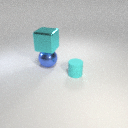
large blue metal sphere below large cyan metal cube